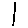
Label: line